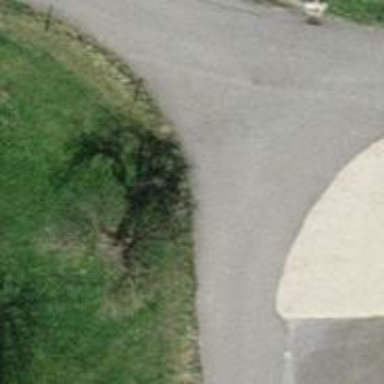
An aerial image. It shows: Unclassified road with asphalt surface.